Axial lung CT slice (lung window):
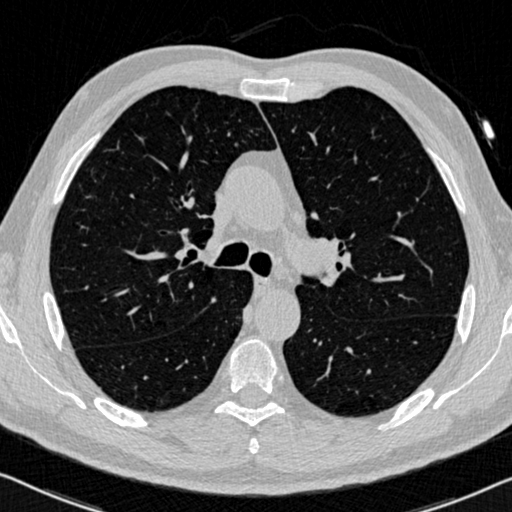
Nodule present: no